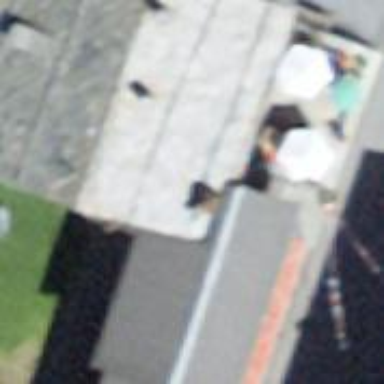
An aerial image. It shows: Bakery.